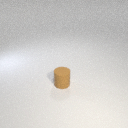
small brown rubber cylinder